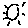
Label: sun